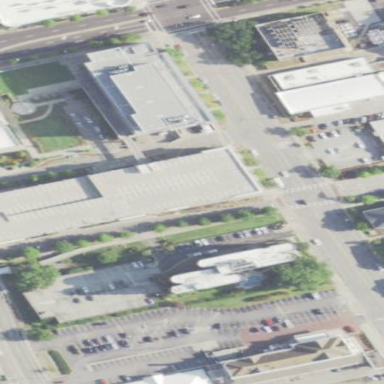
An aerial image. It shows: Multi-storey parking building with paved surface.